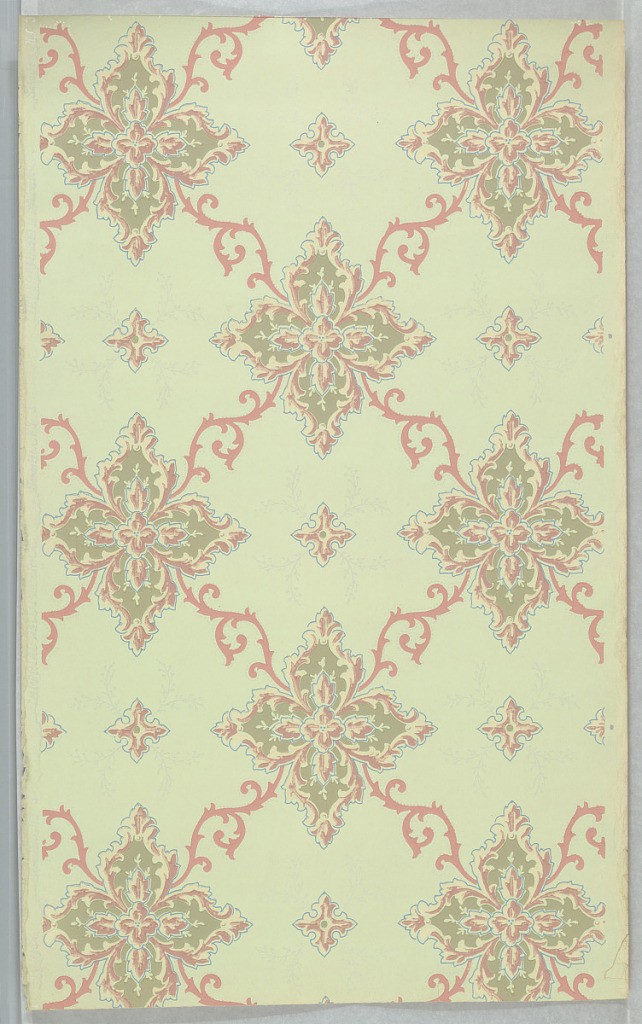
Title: Ceiling paper
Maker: Imperial Wallcoverings Inc., American, founded 1901
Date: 1905–1915
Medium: Machine-printed paper, liquid mica
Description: Large quatrefoils linked together by scrolling acanthus foliage, smaller quatrefoil centered in voids. Printed in red, green, yellow, and gray mica on light green ground.